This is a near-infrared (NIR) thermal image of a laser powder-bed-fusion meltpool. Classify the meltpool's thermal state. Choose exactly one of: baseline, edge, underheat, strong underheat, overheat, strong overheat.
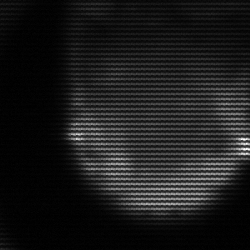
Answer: edge